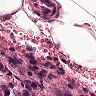
Metastatic tissue present: yes